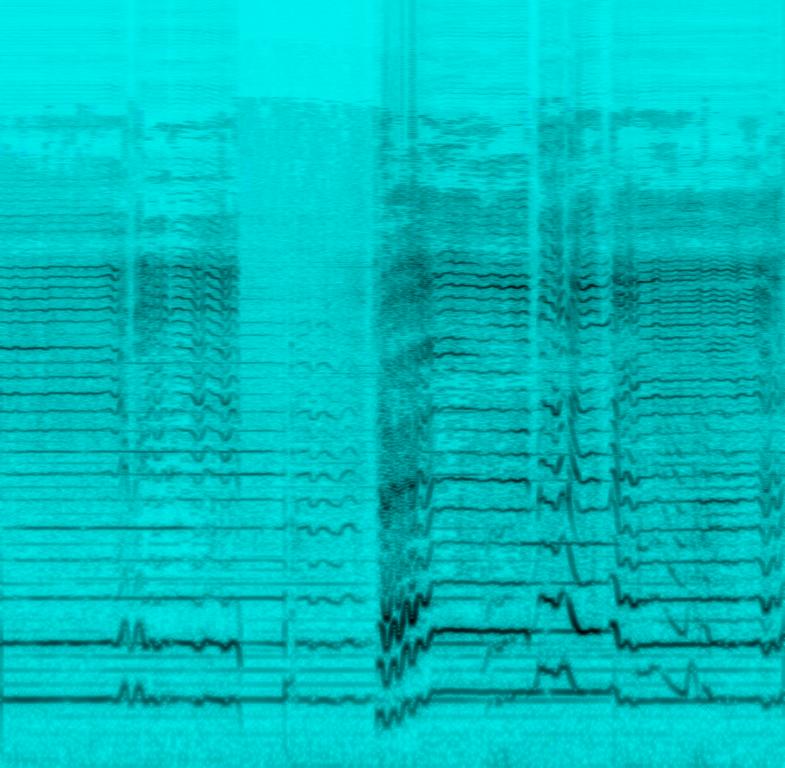
This is a style of Hindustani classical music performance which involves a calm and soothing musical performance. There is a male singer singing open-mouthed syllables.